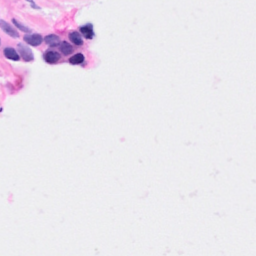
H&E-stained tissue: Breast